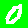
Digit: 0